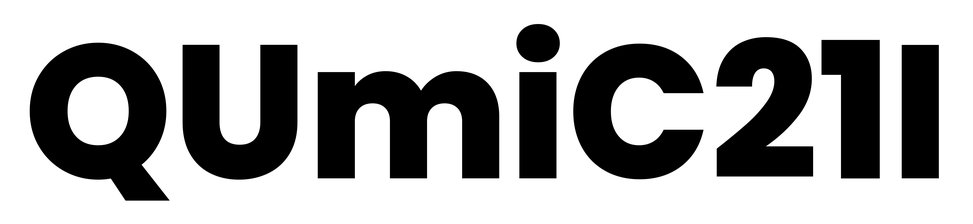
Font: Poppins-ExtraBold